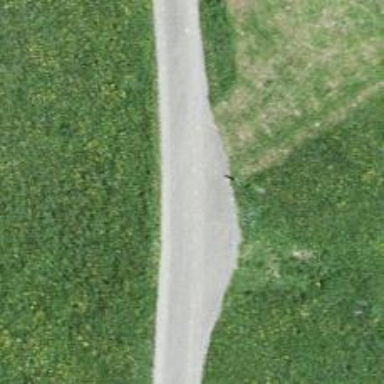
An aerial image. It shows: Passing place on the road.